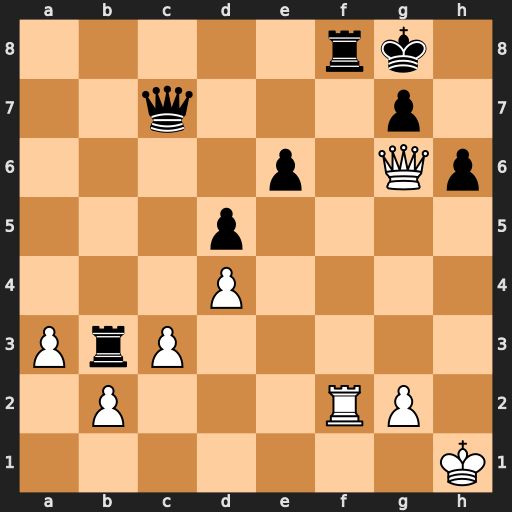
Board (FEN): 5rk1/2q3p1/4p1Qp/3p4/3P4/PrP5/1P3RP1/7K
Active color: w
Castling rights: -
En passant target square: -
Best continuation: Qxe6+ Rf7 Qe8+